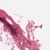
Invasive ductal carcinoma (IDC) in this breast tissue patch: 0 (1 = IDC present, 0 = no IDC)